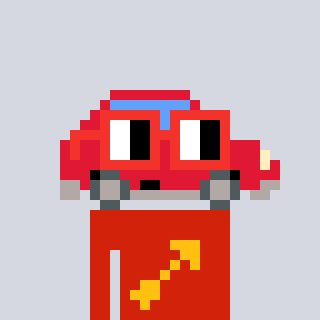
a pixel art character with square red glasses, a car-shaped head and a red-colored body on a cool background